Question: I've got a complicated query whose results I have stored in a temporary table for the time being for simplicity's sake. I've got a comma=delimited list of certain combinations of three character unique identifiers such as the screen cap below:

You can see in rows 2 and 3 that the 3 character identifiers are the same, but in reversed order. The counts are different, but those values are correct (the number of people with X and Y is different than the number of people with Y and X if the population sizes of X and Y are not equal). I would like to find the unique combinations of alldrugs, irrespective of the order in which they appear. I envision something like a 'row_number()' with a partition that gives us 1 and 2 for rows 2 and 3.
I've never attempted anything like this in SQL, but my thinking was something along the lines of
'''
select *,
case when LEN(alldrugs)-LEN(replace(alldrugs,',',''))= 1 then 2
when LEN(alldrugs)-LEN(REPLACE(alldrugs,',',''))= 2 then 3
when LEN(alldrugs)-LEN(REPLACE(alldrugs,',',''))= 3 then 4
when LEN(alldrugs)-LEN(REPLACE(alldrugs,',',''))= 4 then 5
when LEN(alldrugs)-LEN(REPLACE(alldrugs,',',''))= 5 then 6
else 1 end as numDrugs
from #testfix as tf
order by alldrugs,numDrugs
'''
Since the list is comma-delimited the 'case when' statement finds the number of commas in a row and gives the number of 3-digit spans to look for. For the alldrugs columns with 2 drugs (one comma) I could make the results a CTE, self join on that CTE and check if 'right(alldrugs,3) = left(alldrugs,3)'. This obviously isn't extensible. Is there an idiomatic way to get unique combinations like this?
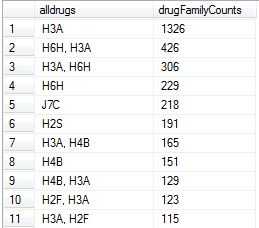
Answer: Assuming you are using SQL Server 2008+, you can use a combination of a custom 'split' function and the 'STUFF' function to split and recombine the lists into sorted order. Then you can select distinct among the rearranged lists to get only unique combinations.
Here's a simple 'split' function that should work (<URL>:
'''
CREATE FUNCTION dbo.Split
(
@RowData nvarchar(2000),
@SplitOn nvarchar(5)
)
RETURNS @RtnValue table
(
Id int identity(1,1),
Data nvarchar(100)
)
AS
BEGIN
Declare @Cnt int
Set @Cnt = 1
While (Charindex(@SplitOn,@RowData)>0)
Begin
Insert Into @RtnValue (data)
Select
Data = ltrim(rtrim(Substring(@RowData,1,Charindex(@SplitOn,@RowData)-1)))
Set @RowData = Substring(@RowData,Charindex(@SplitOn,@RowData)+1,len(@RowData))
Set @Cnt = @Cnt + 1
End
Insert Into @RtnValue (data)
Select Data = ltrim(rtrim(@RowData))
Return
END
'''
Then here is a query to grab the distinct lists:
'''
select
distinct
STUFF((select ',' + data as [text()]
from dbo.split(tf.alldrugs, ',')
order by data
FOR XML PATH('')) , 1 , 1 , '' ) as alldrugsordered
from
TestFix tf
'''
Demo: <URL>
Sample Output:
'''
| ALLDRUGSORDERED |
-------------------
| H2F,H3A |
| H2S |
| H3A |
| H3A,H4B |
| H3A,H6H |
| H4B |
| H6H |
| J7C |
'''